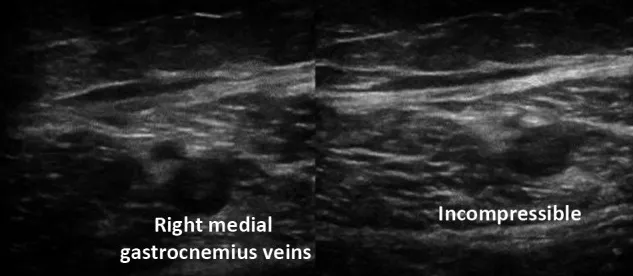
Subacute venous thrombosis of gastrocnemius veins.
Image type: radiology (ultrasound)